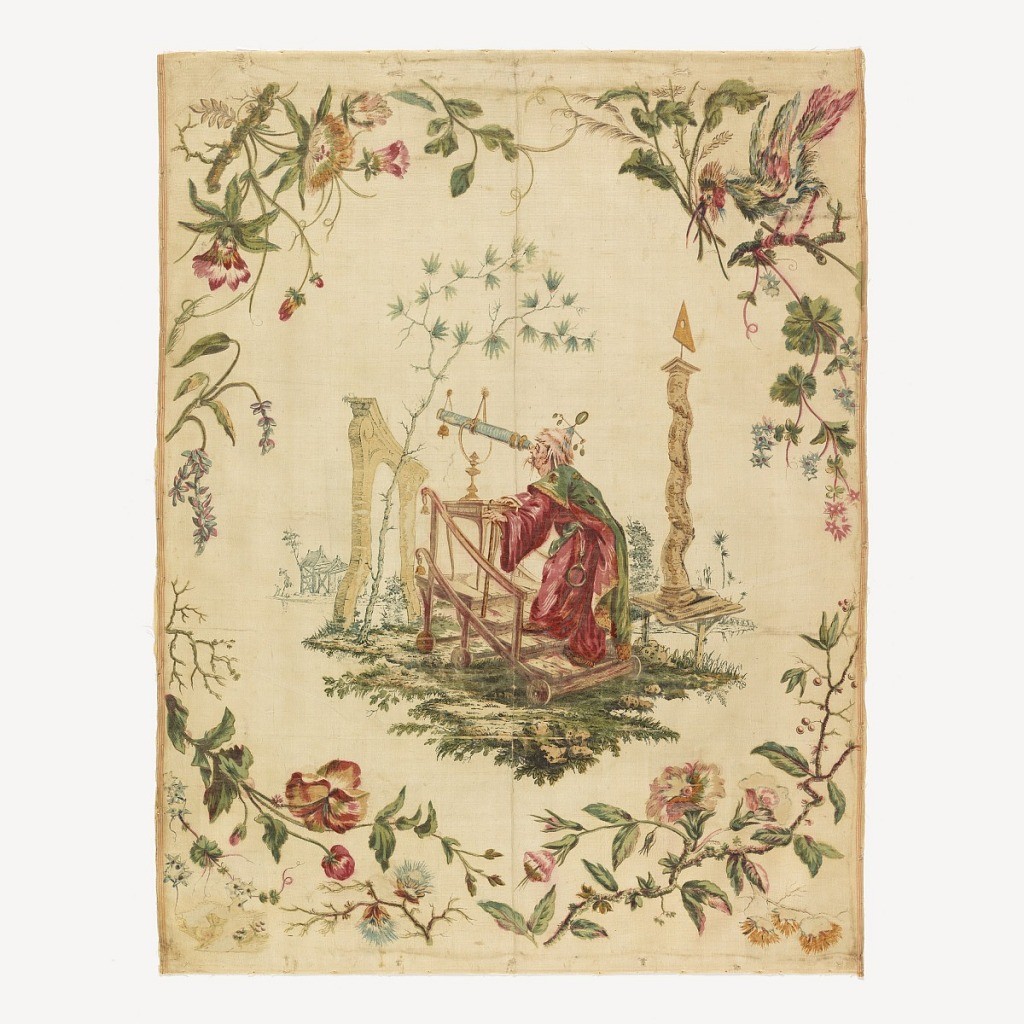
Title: Textile
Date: ca. 1780
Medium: silk Technique: printed by engraved plate and hand-colored with watercolor and metallic pigments on plain weave Label: silk, printed by engraved plate and hand-colored with watercolor and metallic pigments
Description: White ribbed silk painted in watercolors and metallic pigment.  A Chinoiserie design showing a Chinese astronomer in a garden looking through a telescope; surrounded by a framework of flowering branches, one with a bird.